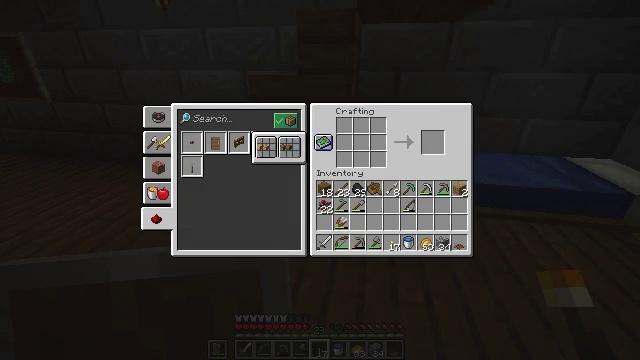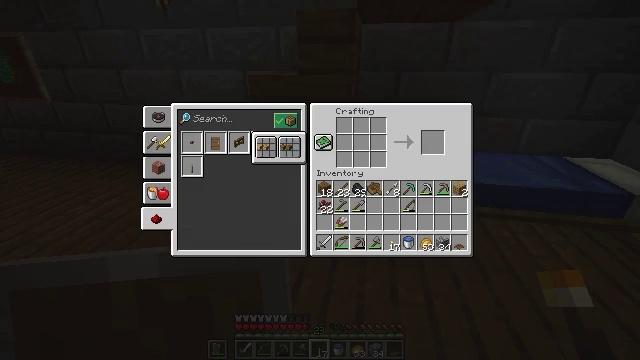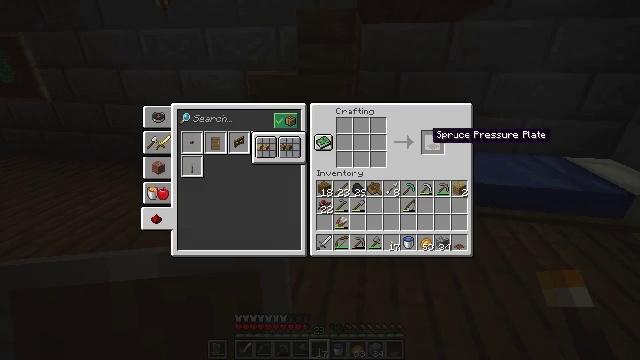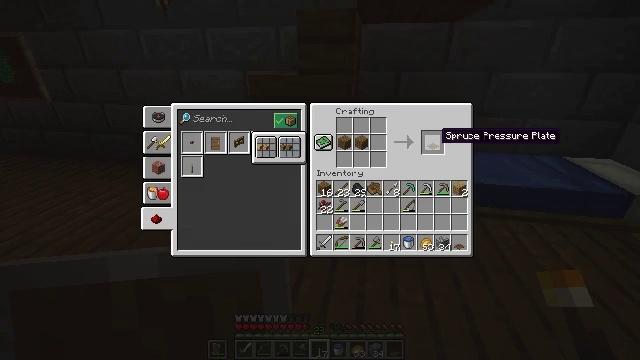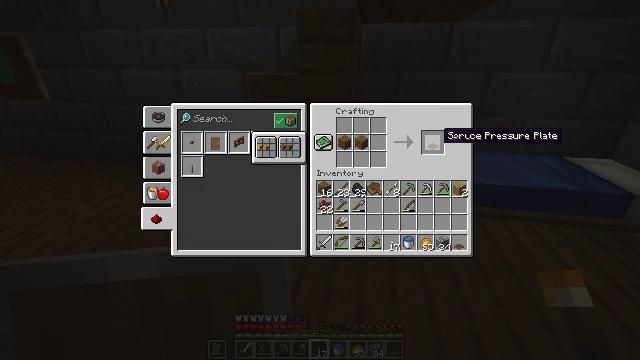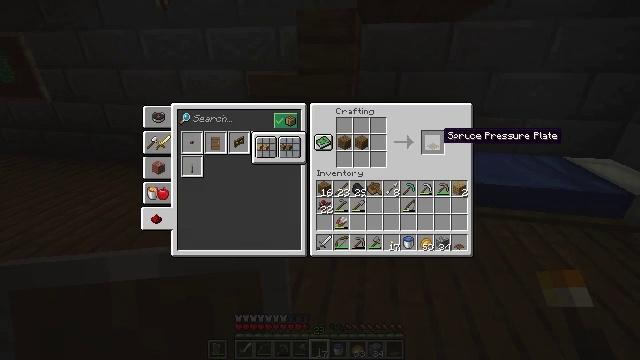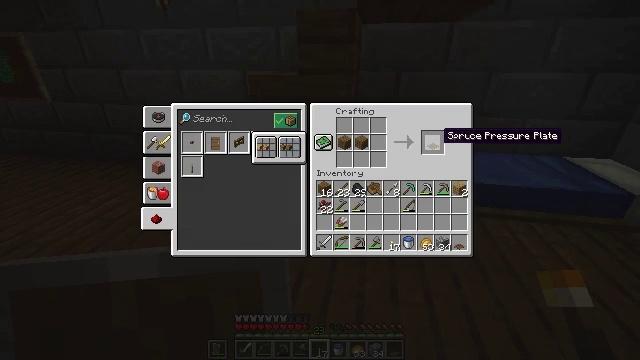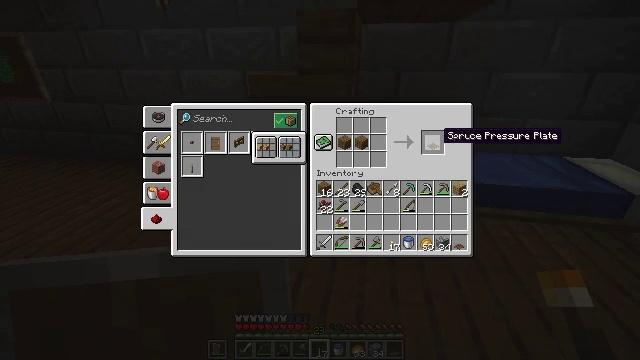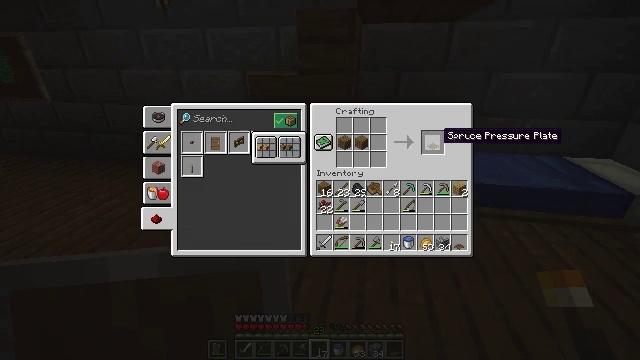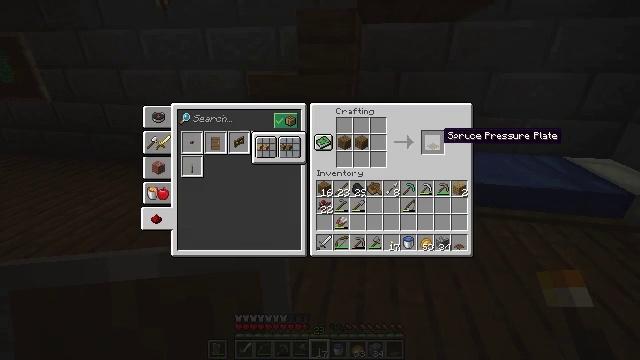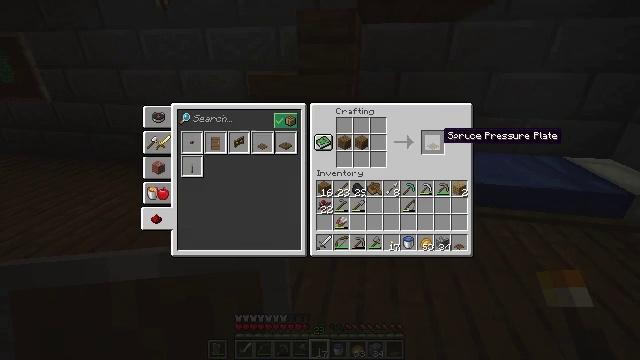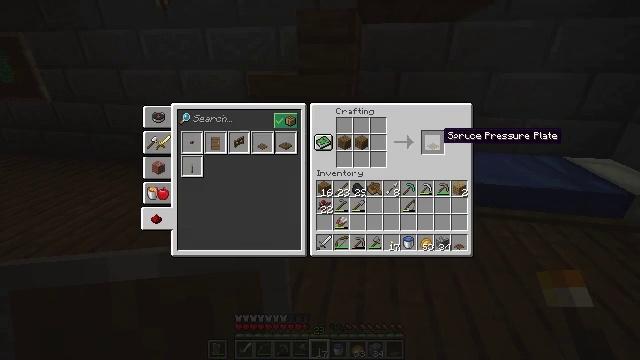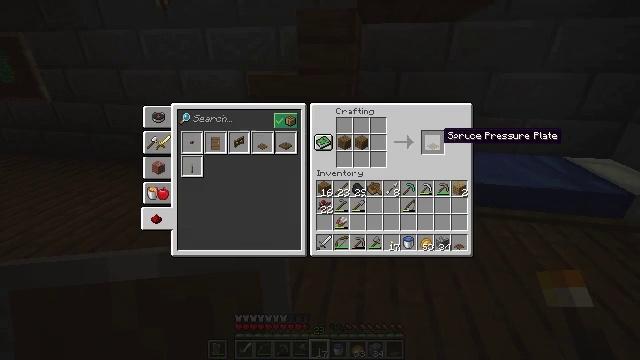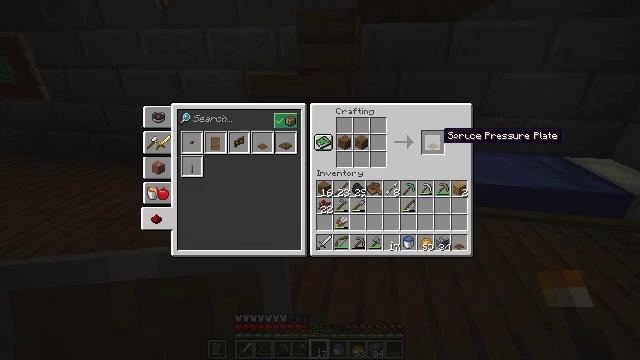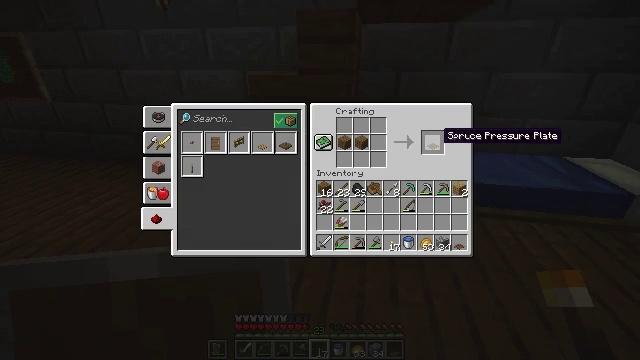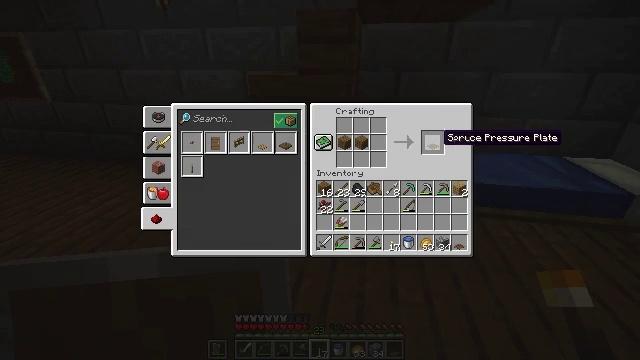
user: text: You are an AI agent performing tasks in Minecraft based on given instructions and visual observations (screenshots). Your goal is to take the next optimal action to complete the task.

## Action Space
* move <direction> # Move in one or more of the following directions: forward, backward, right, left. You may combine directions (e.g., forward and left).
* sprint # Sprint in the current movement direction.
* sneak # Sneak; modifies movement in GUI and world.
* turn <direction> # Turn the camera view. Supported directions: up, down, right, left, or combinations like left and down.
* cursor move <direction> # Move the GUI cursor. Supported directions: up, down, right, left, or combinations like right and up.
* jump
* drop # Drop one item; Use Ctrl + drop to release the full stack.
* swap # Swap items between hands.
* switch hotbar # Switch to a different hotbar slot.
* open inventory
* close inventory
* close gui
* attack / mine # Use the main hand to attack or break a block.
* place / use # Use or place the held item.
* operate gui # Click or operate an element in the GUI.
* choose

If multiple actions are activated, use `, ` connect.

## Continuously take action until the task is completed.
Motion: motion action
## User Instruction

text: Get some spruce planks and craft a spruce pressure plate.
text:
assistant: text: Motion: cursor move right
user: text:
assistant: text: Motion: cursor move right
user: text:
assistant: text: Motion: cursor move right
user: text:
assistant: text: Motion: no_op
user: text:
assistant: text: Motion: no_op
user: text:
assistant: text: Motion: no_op
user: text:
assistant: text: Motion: no_op
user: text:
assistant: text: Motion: no_op
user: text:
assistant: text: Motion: no_op
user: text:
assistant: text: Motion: operate gui
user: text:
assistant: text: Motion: operate gui
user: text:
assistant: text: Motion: no_op
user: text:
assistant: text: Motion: no_op
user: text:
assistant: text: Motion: no_op
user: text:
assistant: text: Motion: no_op
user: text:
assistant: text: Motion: cursor move down
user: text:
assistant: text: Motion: no_op
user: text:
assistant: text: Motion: no_op
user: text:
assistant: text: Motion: cursor move up
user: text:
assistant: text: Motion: no_op
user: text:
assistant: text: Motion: operate gui
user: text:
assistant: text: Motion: operate gui
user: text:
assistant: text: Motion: no_op
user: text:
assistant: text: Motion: cursor move down
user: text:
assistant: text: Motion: cursor move right and down
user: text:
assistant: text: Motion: no_op